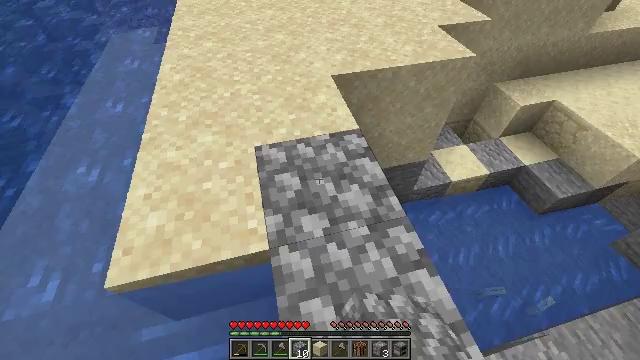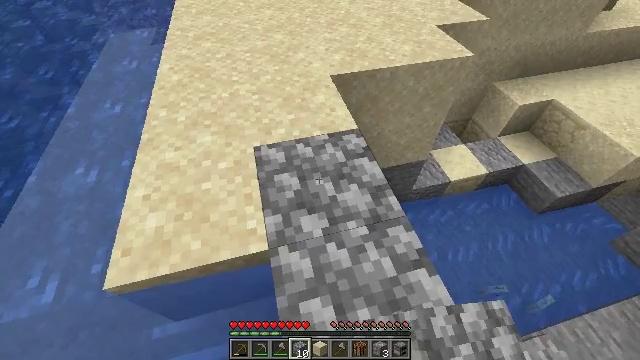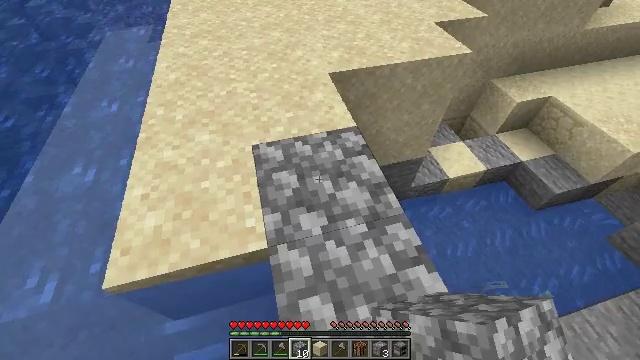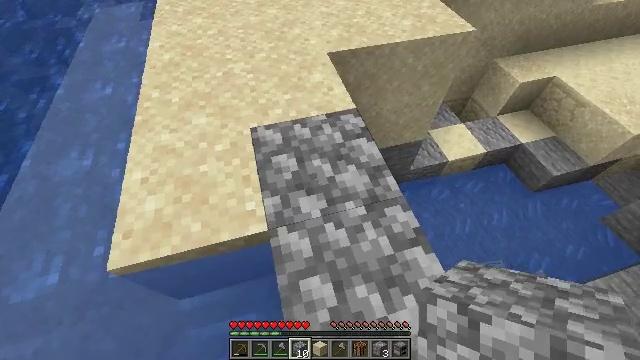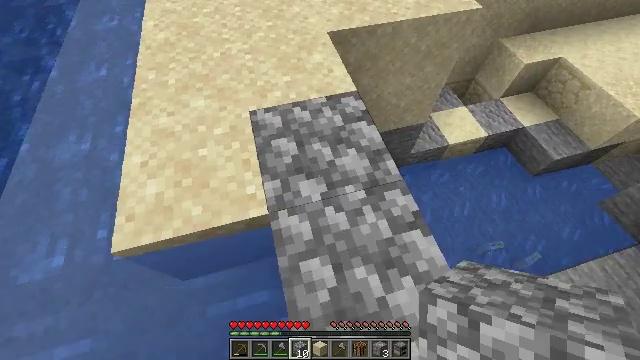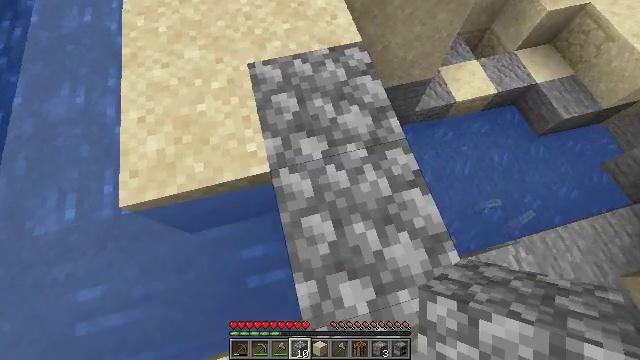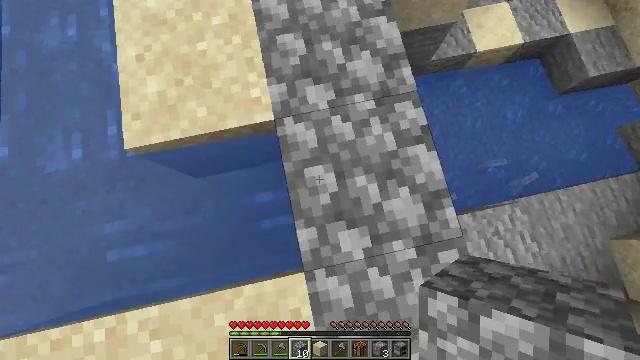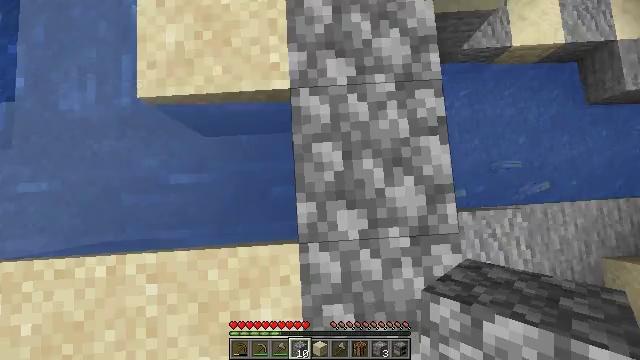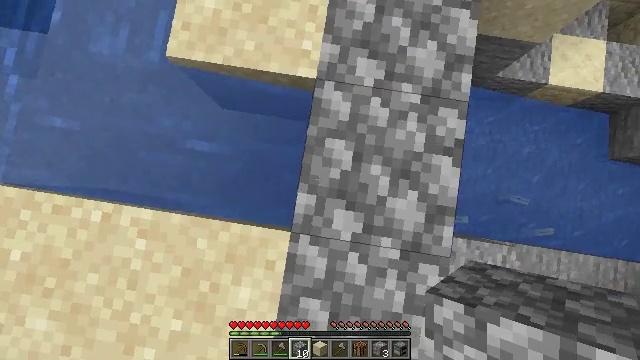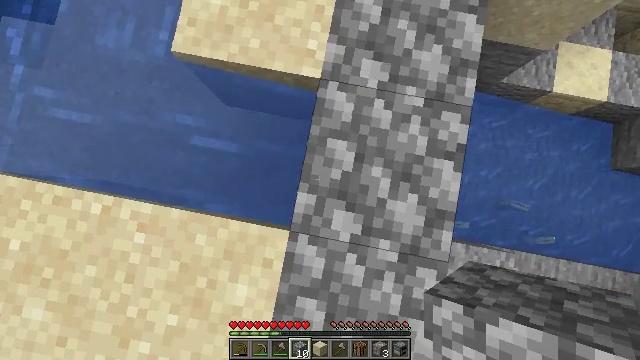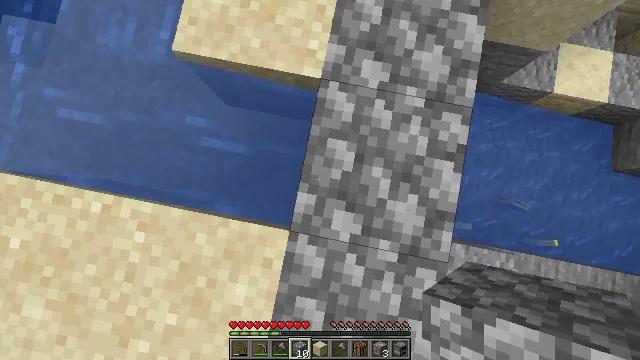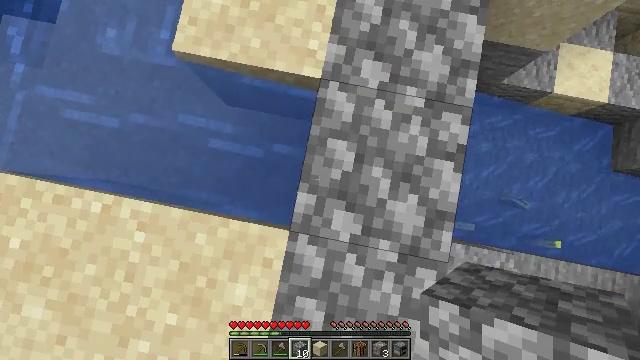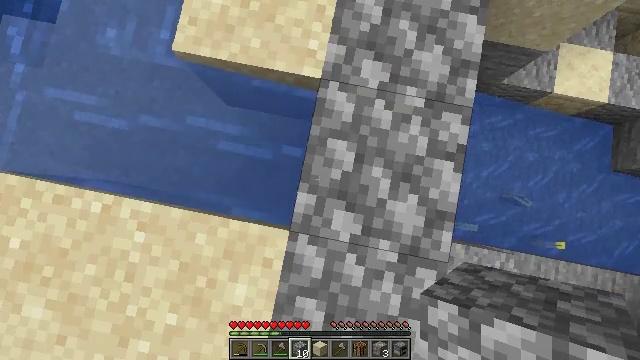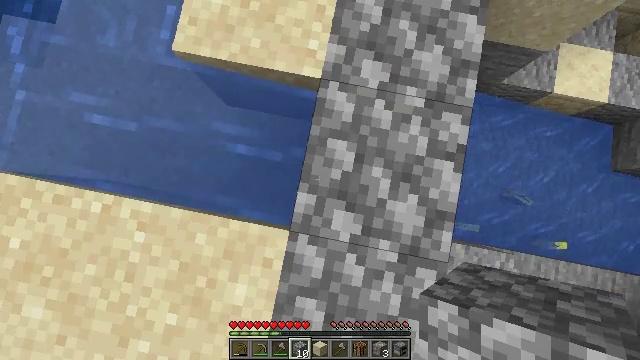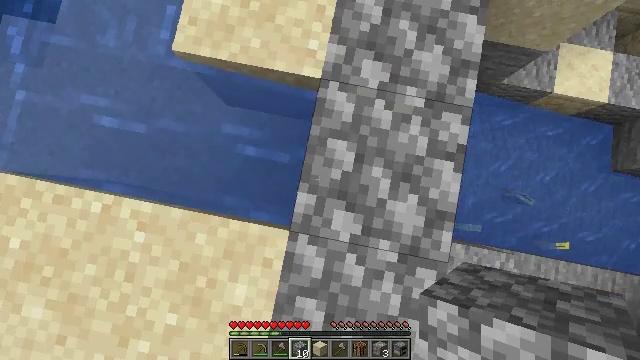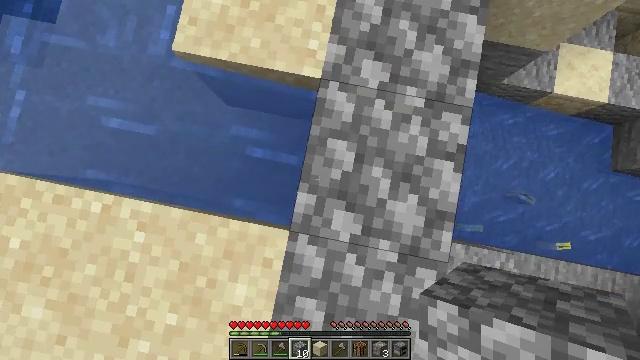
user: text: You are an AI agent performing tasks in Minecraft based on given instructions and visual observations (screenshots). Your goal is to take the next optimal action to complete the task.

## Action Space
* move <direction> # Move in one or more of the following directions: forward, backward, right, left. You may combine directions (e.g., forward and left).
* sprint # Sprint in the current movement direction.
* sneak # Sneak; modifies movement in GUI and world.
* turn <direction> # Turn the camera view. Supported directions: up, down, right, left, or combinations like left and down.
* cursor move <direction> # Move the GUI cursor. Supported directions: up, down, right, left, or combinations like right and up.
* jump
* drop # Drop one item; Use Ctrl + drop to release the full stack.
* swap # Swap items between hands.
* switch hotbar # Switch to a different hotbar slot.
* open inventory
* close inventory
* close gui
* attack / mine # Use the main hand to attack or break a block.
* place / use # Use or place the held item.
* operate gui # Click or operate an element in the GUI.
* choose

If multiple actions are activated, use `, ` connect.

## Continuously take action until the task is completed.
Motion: motion action
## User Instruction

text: Hunt a tropical fish.
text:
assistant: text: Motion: no_op
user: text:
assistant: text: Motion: no_op
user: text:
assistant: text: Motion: turn down
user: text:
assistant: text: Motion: turn down
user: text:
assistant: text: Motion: turn down
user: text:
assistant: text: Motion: turn left and down
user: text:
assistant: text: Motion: turn left and down
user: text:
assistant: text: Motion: turn left and down
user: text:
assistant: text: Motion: turn left
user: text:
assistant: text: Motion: no_op
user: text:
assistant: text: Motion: no_op
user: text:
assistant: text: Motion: no_op
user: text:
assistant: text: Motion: no_op
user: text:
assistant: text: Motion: no_op
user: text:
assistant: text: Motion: no_op
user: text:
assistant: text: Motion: no_op
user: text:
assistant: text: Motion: no_op
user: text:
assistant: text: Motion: no_op
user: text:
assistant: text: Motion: no_op
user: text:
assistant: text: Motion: no_op
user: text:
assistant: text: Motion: no_op
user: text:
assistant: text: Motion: turn right
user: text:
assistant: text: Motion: turn right and up
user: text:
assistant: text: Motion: turn right and up
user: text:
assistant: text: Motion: turn right and up
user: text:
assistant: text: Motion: turn right and up
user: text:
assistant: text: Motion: turn right and up
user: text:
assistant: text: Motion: turn right
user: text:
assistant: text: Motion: turn right and up
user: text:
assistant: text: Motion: turn right